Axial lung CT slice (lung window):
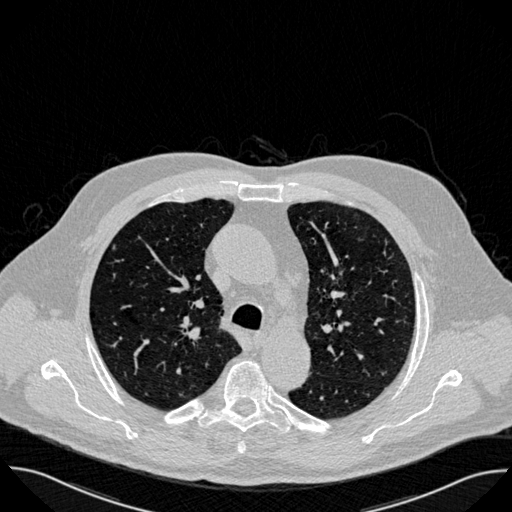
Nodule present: no